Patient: sex F, age 48
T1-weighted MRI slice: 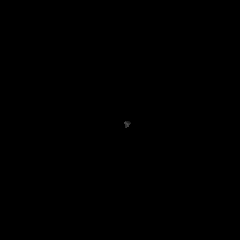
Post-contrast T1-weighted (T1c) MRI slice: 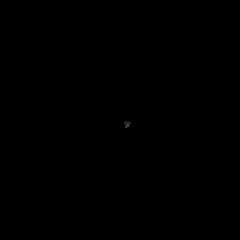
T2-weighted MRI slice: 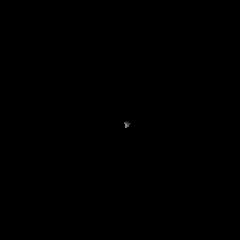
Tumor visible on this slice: no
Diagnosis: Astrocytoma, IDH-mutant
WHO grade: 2